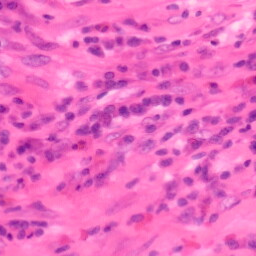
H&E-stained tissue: Colon